Chest X-ray:
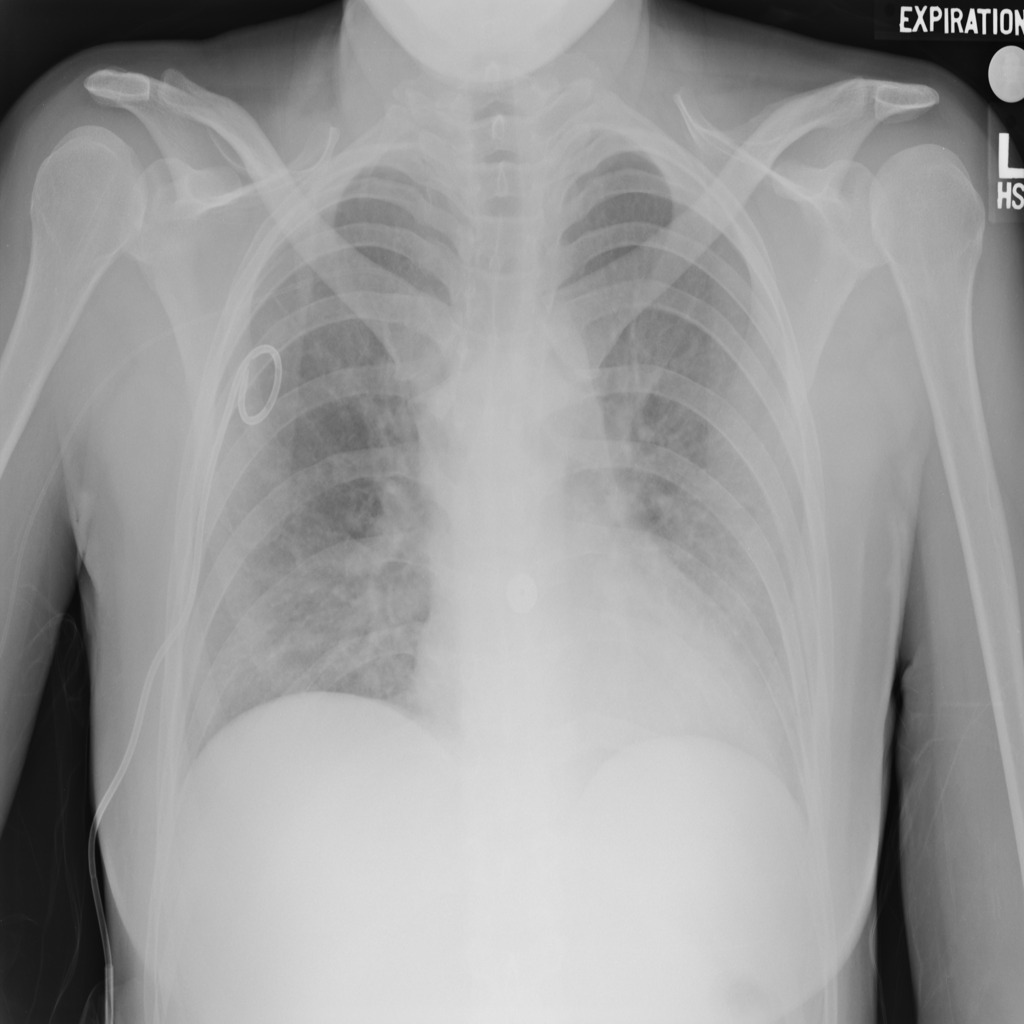
Findings: Consolidation, Effusion
No abnormal finding: no